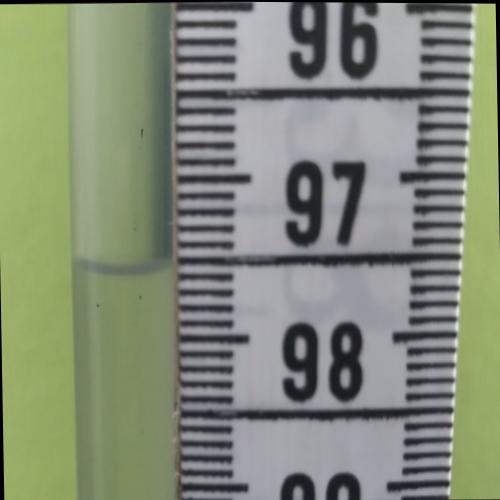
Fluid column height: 97.5 cm